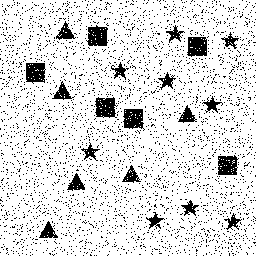
Squares: 6
Triangles: 6
Stars: 9
Total shapes: 21